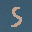
Label: 5